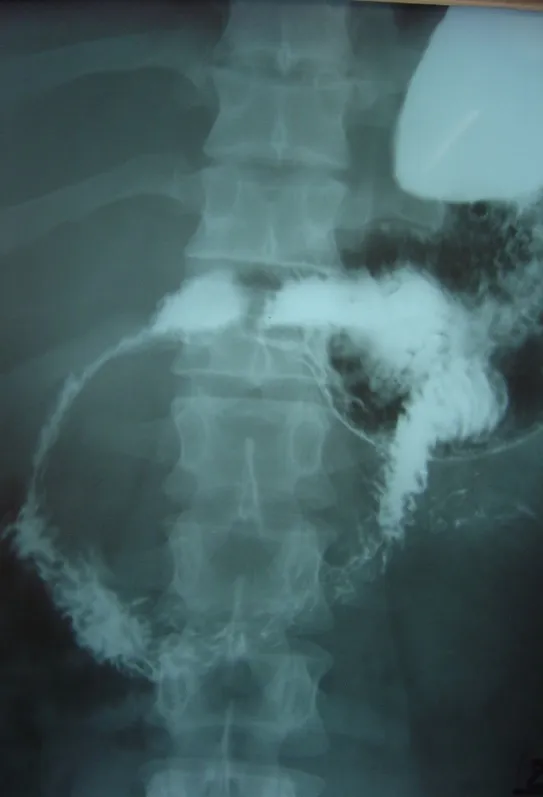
Case 2 - Hydatid cyst head of pancreas-upper GI contrast using barium shows pressure effect of the cyst on the duodenum.
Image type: radiology (x_ray)